Field crop: maize
Growth stage: 2
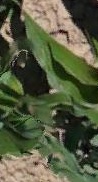
Species: maize